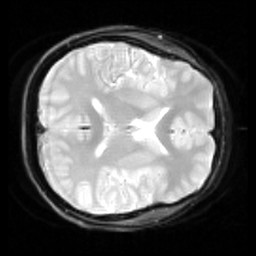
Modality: inplaneT2
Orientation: axial
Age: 20
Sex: female
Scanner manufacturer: siemens
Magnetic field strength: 3 T
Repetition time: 5 s
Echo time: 0.033 s